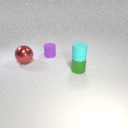
large red metal sphere to the left of small purple rubber cylinder